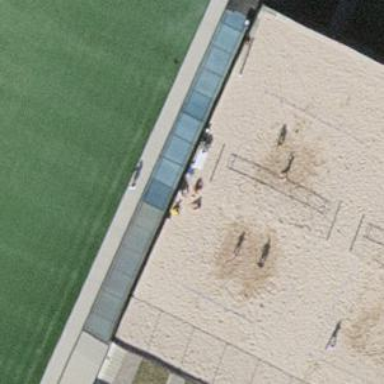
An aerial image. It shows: Sandy pitch for beach volleyball.